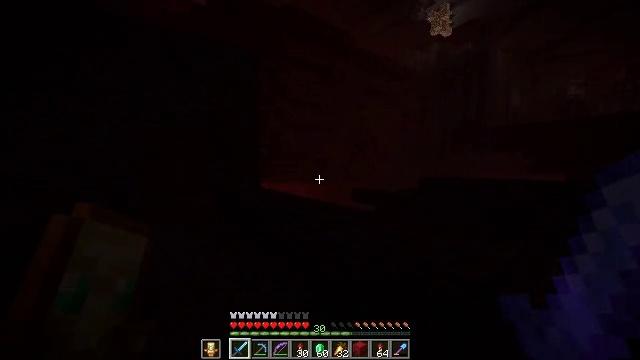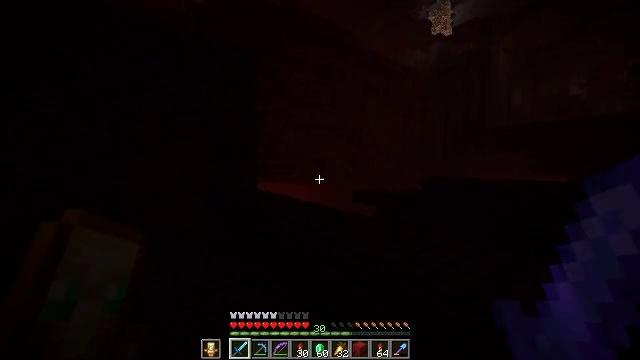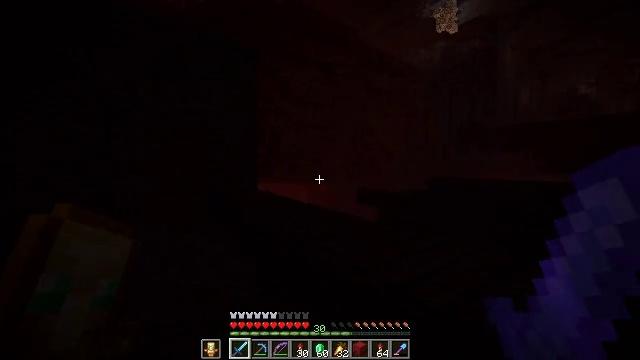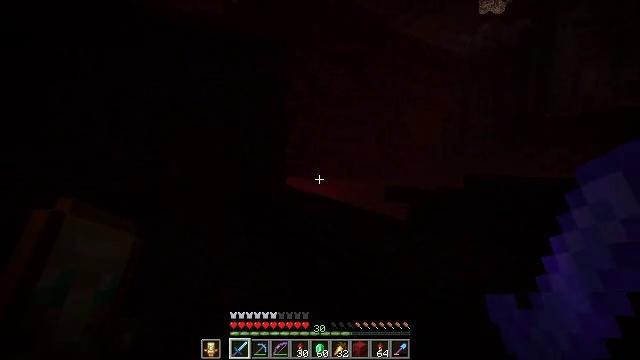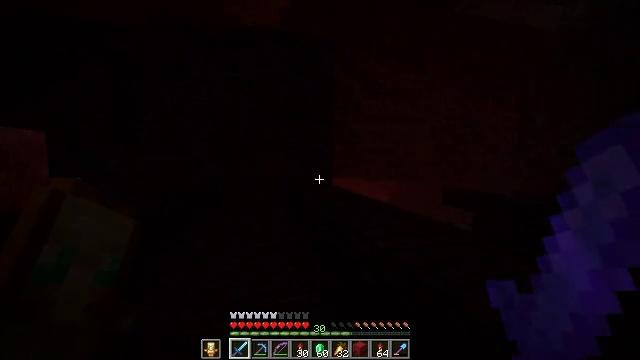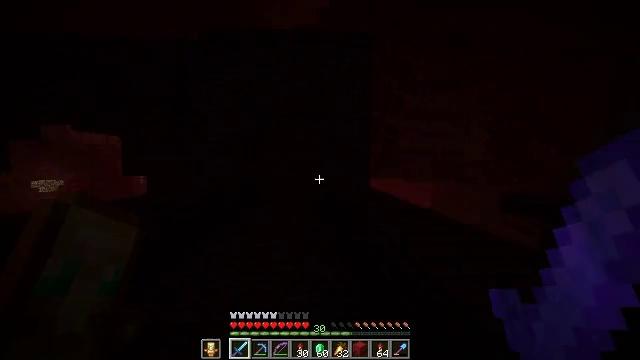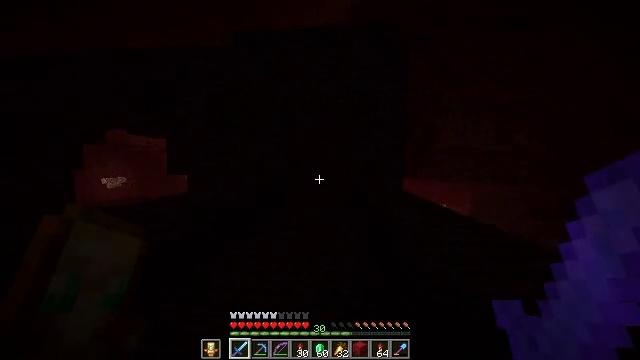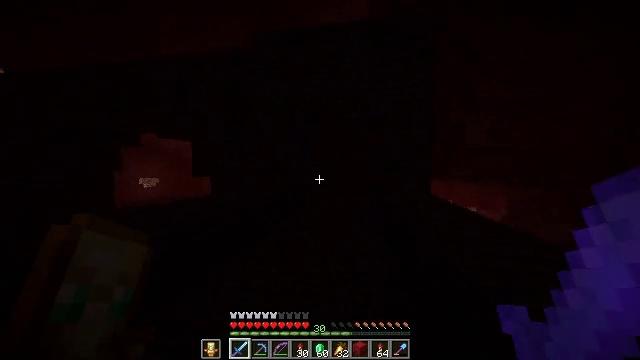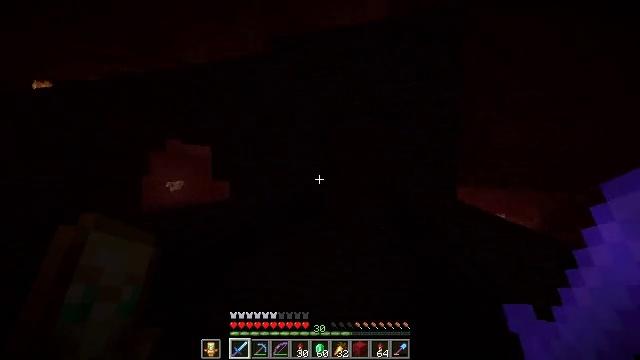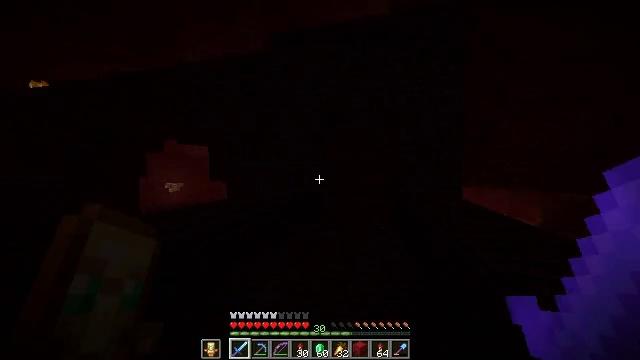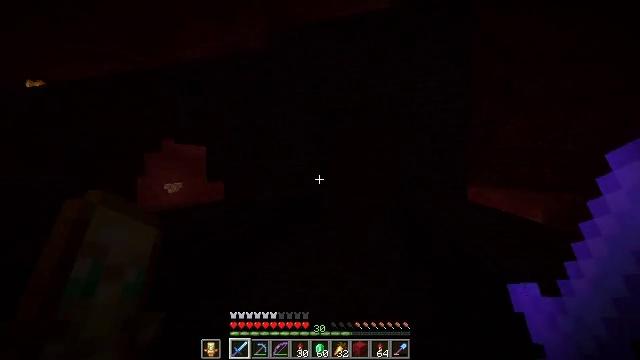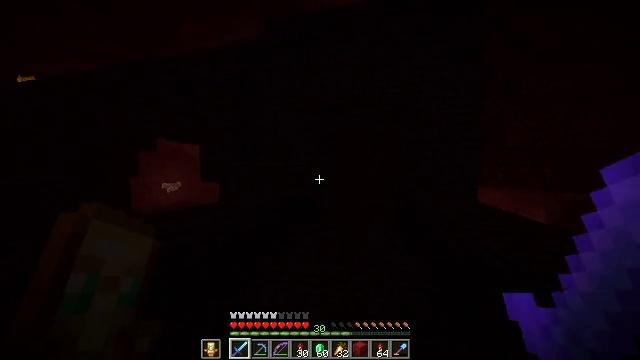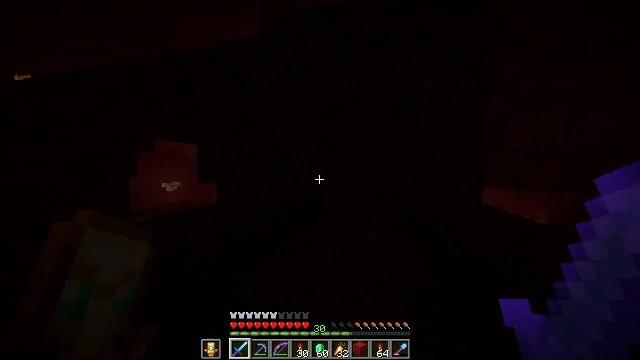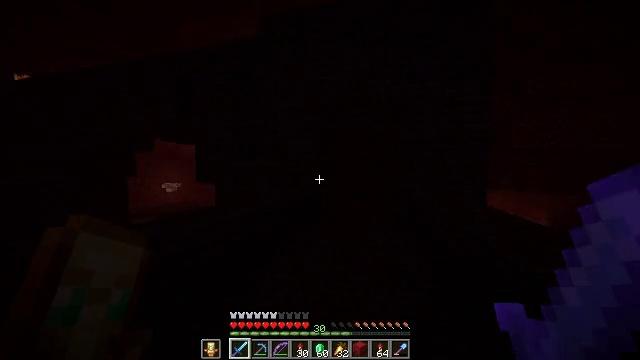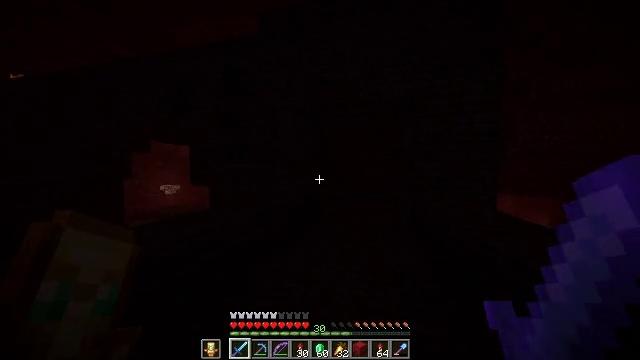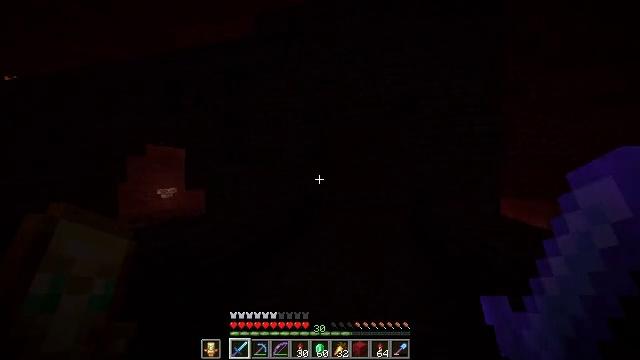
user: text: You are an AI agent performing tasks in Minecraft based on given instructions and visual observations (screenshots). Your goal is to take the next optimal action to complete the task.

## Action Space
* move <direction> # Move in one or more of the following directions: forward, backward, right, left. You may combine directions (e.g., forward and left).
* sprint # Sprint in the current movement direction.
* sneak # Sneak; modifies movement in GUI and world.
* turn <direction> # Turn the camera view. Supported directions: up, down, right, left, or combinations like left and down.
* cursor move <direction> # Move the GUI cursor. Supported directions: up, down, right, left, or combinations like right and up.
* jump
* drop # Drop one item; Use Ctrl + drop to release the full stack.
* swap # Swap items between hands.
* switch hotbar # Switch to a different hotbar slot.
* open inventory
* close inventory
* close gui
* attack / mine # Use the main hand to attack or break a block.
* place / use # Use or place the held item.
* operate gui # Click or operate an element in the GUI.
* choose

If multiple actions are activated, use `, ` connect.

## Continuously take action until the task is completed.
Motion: motion action
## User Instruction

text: Attack the nether bricks to collect them.
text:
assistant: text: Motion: move forward, sprint
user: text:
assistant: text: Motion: move forward, sprint
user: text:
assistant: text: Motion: move forward, sprint, turn left and down
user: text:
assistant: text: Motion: move forward, sprint, turn left
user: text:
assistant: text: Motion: move forward, sprint, turn left
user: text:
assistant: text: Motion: move forward, sprint, turn left
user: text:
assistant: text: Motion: move forward, sprint, turn left
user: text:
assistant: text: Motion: move forward, sprint, turn left and up
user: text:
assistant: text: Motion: move forward, sprint
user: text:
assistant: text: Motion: move forward, sprint
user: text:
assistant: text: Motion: move forward, sprint
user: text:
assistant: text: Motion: move forward, sprint
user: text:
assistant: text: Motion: move forward, sprint
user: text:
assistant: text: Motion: move forward, sprint
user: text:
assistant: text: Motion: move forward, sprint
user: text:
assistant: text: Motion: move forward, sprint
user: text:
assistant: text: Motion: move forward, sprint, turn right
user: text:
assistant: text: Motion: move forward, sprint
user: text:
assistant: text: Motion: move forward, sprint
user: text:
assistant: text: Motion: move forward and move right, sprint
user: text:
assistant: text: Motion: move forward and move right, sprint
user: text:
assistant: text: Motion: move forward and move right, sprint
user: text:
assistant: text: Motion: move forward and move right, sprint
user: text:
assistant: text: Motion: move forward and move right, sprint
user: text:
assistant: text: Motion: move forward, sprint
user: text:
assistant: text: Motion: move forward, sprint, turn left and up
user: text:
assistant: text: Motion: move forward, sprint, turn left
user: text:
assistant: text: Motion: move forward, sprint
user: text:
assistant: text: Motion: move forward, sprint
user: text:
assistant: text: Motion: move forward, sprint, turn left and down